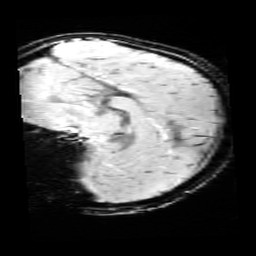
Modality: SWI
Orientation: sagittal
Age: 12
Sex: female
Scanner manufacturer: siemens
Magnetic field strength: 3 T
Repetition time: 0.027 s
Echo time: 0.02 s